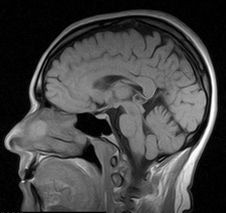
Label: notumor